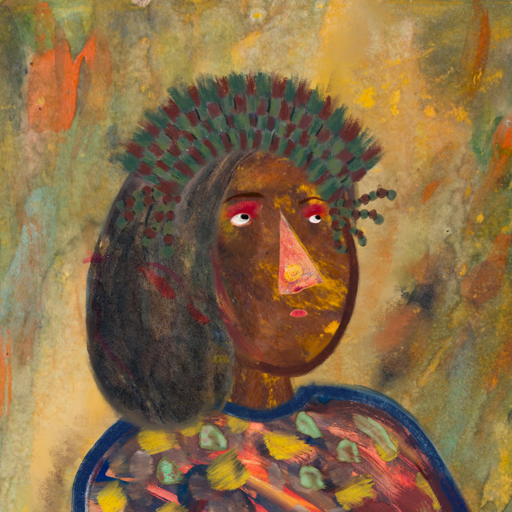
Background: Comrade, Head And Neck Side: Comrade, Face Side: Irani, Bust: Mother_And_Son_Mother, Hair Side: Gypsy_Mother, Head Accessory: After_Raid_Crown, Second Necklace: Blank, Necklace: Blank, Baby: Blank